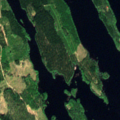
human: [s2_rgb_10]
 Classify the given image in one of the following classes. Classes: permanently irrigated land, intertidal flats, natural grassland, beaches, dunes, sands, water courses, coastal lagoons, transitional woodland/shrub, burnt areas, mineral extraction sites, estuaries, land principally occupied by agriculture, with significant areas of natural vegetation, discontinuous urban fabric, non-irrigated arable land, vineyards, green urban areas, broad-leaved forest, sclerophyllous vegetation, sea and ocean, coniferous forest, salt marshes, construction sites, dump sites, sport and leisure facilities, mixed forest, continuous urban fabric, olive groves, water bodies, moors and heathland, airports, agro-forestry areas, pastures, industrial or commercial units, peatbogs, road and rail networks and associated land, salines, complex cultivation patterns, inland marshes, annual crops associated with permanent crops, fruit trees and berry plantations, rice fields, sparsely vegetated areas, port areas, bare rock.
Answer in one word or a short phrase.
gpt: land principally occupied by agriculture, with significant areas of natural vegetation, coniferous forest, mixed forest, water bodies